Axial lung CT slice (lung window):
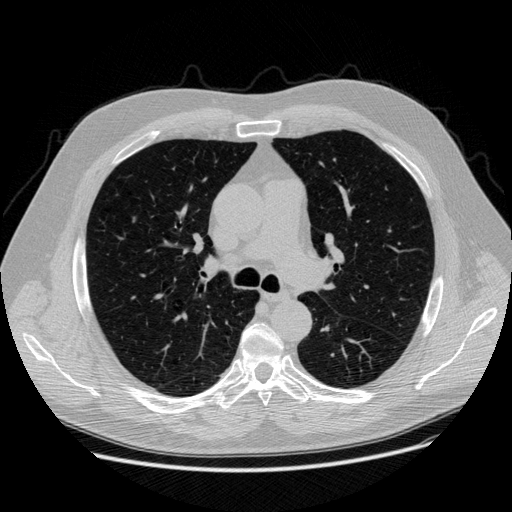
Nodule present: no